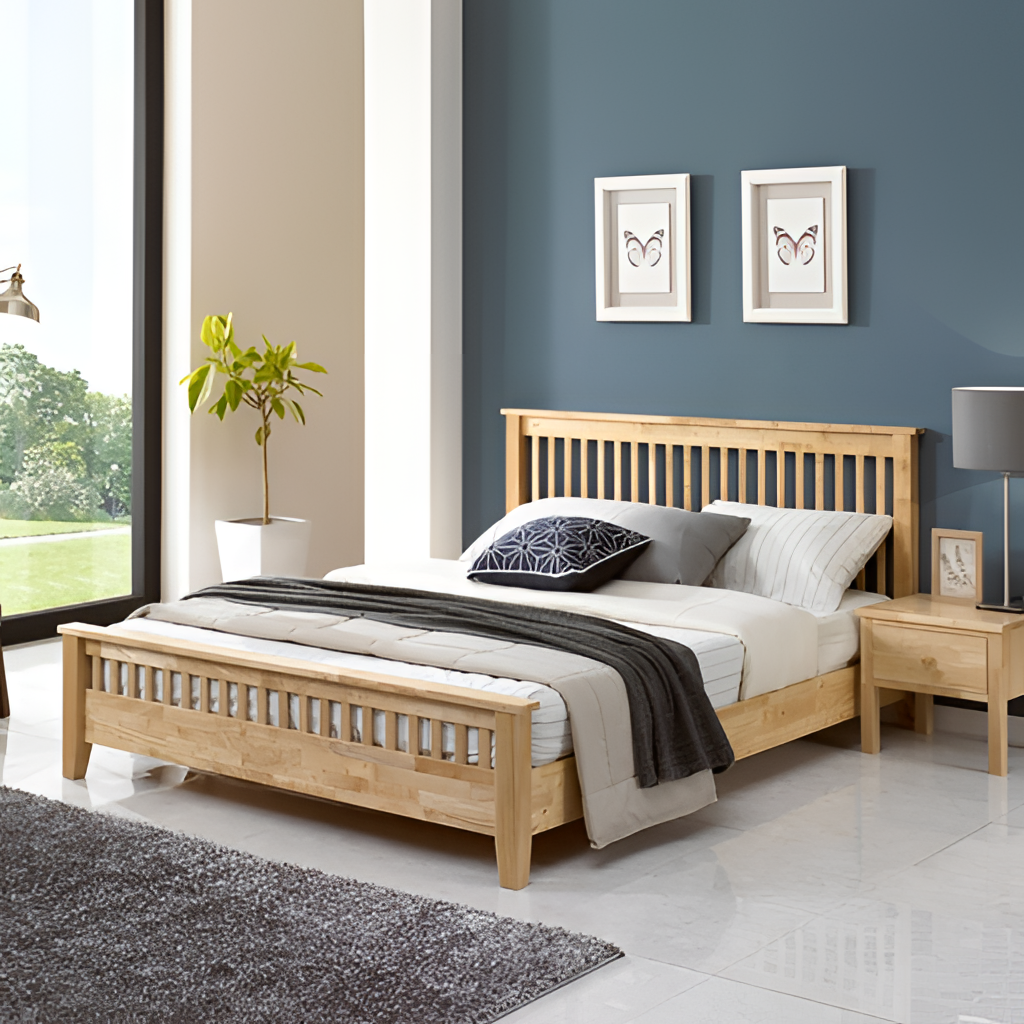
bedroom, wood bed, tile flooring, with large square pattern, blue and beige paint wallpaper, with vertical two tone pattern, minimalist